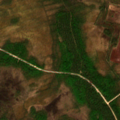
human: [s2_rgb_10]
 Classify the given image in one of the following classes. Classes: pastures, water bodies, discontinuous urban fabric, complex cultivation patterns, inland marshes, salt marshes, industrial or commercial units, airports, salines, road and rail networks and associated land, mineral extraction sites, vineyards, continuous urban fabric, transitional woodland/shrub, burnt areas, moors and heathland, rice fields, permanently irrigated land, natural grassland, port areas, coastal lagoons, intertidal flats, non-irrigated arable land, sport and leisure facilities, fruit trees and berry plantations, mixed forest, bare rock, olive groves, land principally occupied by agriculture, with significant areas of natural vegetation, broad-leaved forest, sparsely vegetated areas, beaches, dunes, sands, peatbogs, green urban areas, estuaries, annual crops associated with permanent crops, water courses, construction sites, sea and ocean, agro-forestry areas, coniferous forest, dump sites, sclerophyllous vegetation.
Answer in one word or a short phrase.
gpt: coniferous forest, mixed forest, transitional woodland/shrub, peatbogs